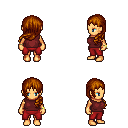
a pixel art fantasy rpg character, female body template, human, tanned skin, maroon sleeveless shirt, red pants, brunette left-swept hairstyle, bracelets, four views (front, back, left, right), 2x2 character sprite sheet, small pixel art, hard edges, no anti-aliasing